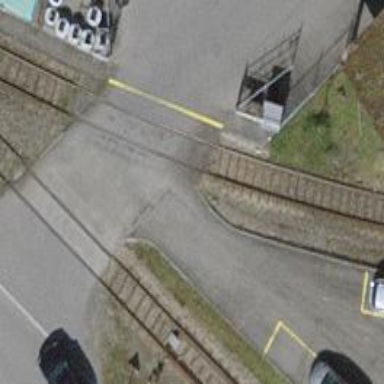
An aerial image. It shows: Level crossing along the railway.